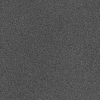
Atmospheric dust classification: dusty